Question: I've following image and trying to create gradient for that. I'm very beginner to gradient learning so please help me to get the css for this image. The work is more appreciated.
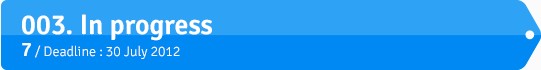
Answer: How about this?
<URL>
'''
background: #2ea2f5;
background: -moz-linear-gradient(top, #2ea2f5 0%, #2ea2f5 50%, #0089f3 50%, #0089f3 100%);
background: -webkit-gradient(linear, left top, left bottom, color-stop(0%,#2ea2f5), color-stop(50%,#2ea2f5), color-stop(50%,#0089f3), color-stop(100%,#0089f3));
background: -webkit-linear-gradient(top, #2ea2f5 0%,#2ea2f5 50%,#0089f3 50%,#0089f3 100%);
background: -o-linear-gradient(top, #2ea2f5 0%,#2ea2f5 50%,#0089f3 50%,#0089f3 100%);
background: -ms-linear-gradient(top, #2ea2f5 0%,#2ea2f5 50%,#0089f3 50%,#0089f3 100%);
background: linear-gradient(to bottom, #2ea2f5 0%,#2ea2f5 50%,#0089f3 50%,#0089f3 100%);
filter: progid:DXImageTransform.Microsoft.gradient( startColorstr='#2ea2f5', endColorstr='#0089f3',GradientType=0 );
'''
If you want to create more gradients, refer to this source, will make your life much much easier
<URL>